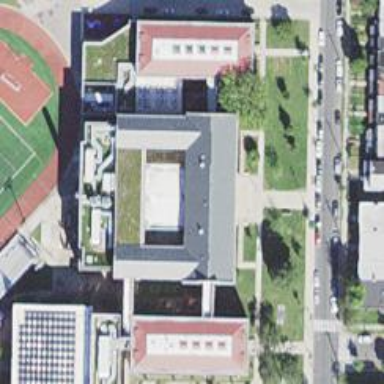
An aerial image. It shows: School.